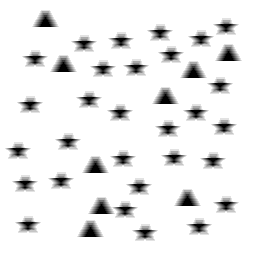
Squares: 0
Triangles: 9
Stars: 29
Total shapes: 38